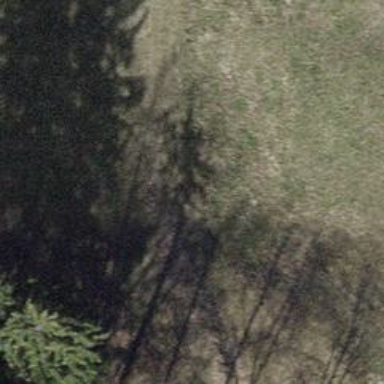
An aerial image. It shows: Grassy track with grade5 tracktype.